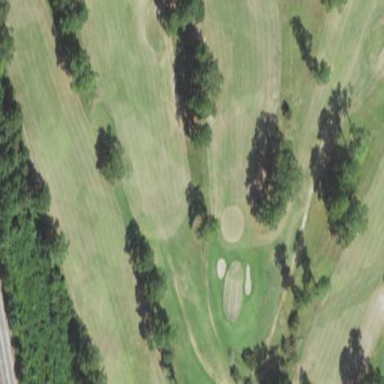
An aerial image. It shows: Grassy area designated for leisure activities. It is golf fairway utilized for the sport of golf.